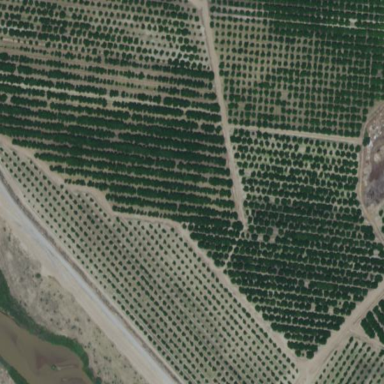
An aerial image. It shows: Orchard.